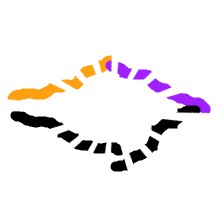
Shape: rhombus